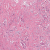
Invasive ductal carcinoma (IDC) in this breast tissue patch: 1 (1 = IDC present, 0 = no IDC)